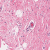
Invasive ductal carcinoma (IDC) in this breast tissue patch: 0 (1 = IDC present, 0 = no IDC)